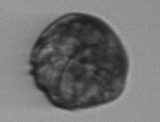
Label: Margalefidinium